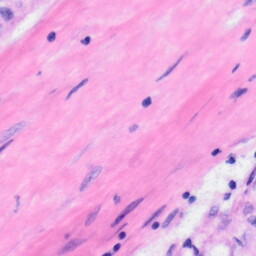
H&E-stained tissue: Liver